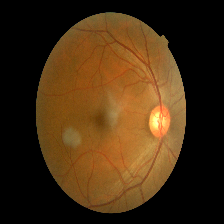
Diabetic retinopathy grade: Mild